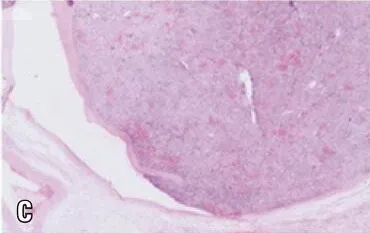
Jugular vein obliterated by the papillary thyroid tumor (HEx200).
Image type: pathology (h&e)